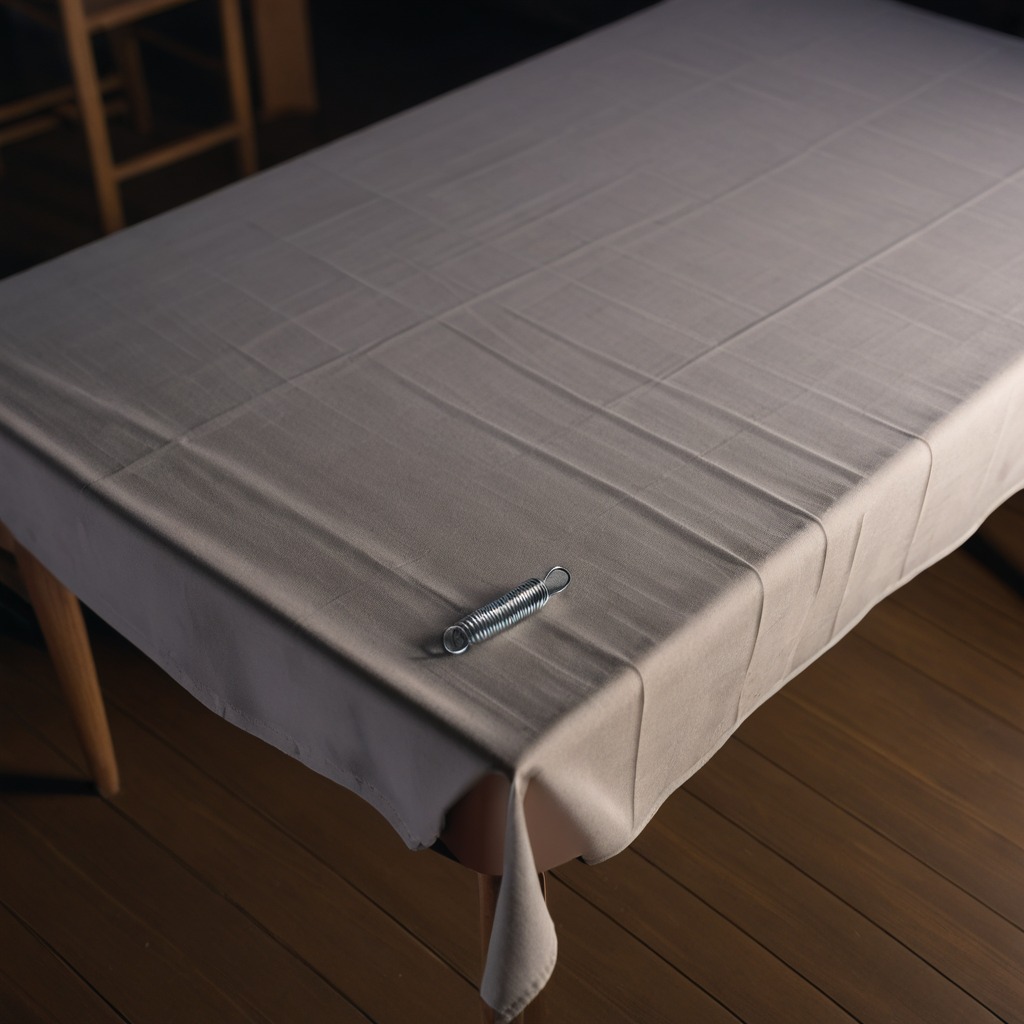
A coiled metal spring is lying on a wooden table.